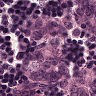
Metastatic tissue present: yes